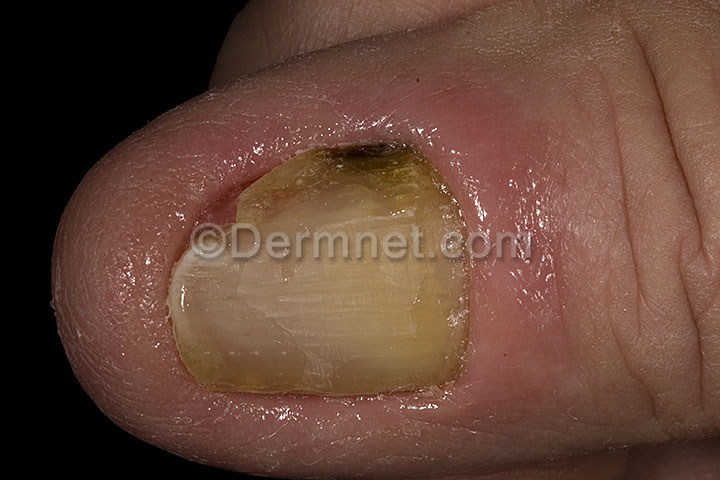
Disease: Nail Fungus and other Nail Disease